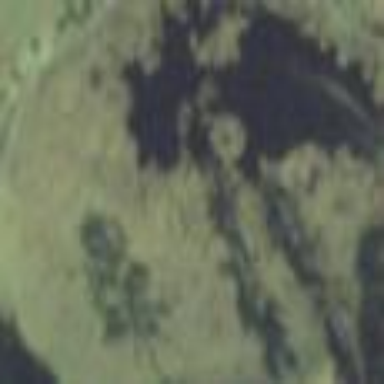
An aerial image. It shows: Marshy wetland area.